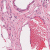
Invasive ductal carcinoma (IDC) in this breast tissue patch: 0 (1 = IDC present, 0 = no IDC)